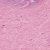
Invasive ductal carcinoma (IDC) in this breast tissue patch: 0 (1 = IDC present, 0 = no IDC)